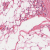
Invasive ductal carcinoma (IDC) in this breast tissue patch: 1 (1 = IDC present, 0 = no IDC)